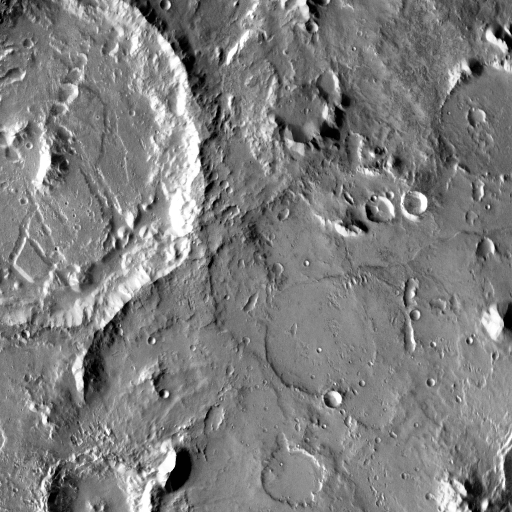
Crater classes present: Background, Other, Buried, Secondary